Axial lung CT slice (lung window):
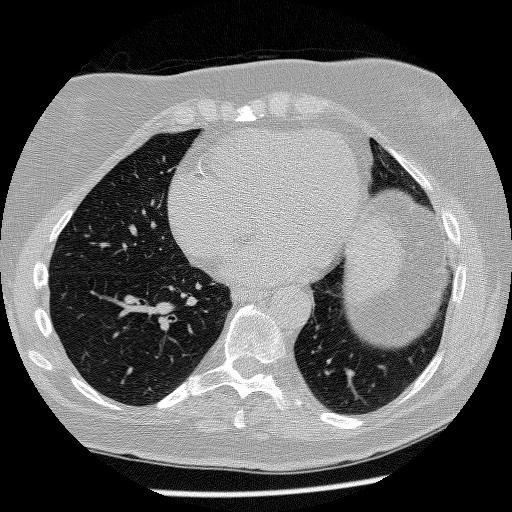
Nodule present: no